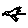
Label: bird